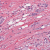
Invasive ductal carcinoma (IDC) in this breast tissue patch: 1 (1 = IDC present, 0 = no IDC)